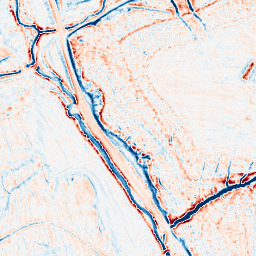
Category: multiscale
Decomposition family: dog_multiscale
Decomposition parameters: sigma_ratio: 1.6
n_scales: 3
base_sigma: 0.5
Upsampling method: fft_zeropad
Upsampling parameters: scale: 8
Upsampling scale: 8